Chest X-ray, PA view. Patient: 40 years old, sex M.
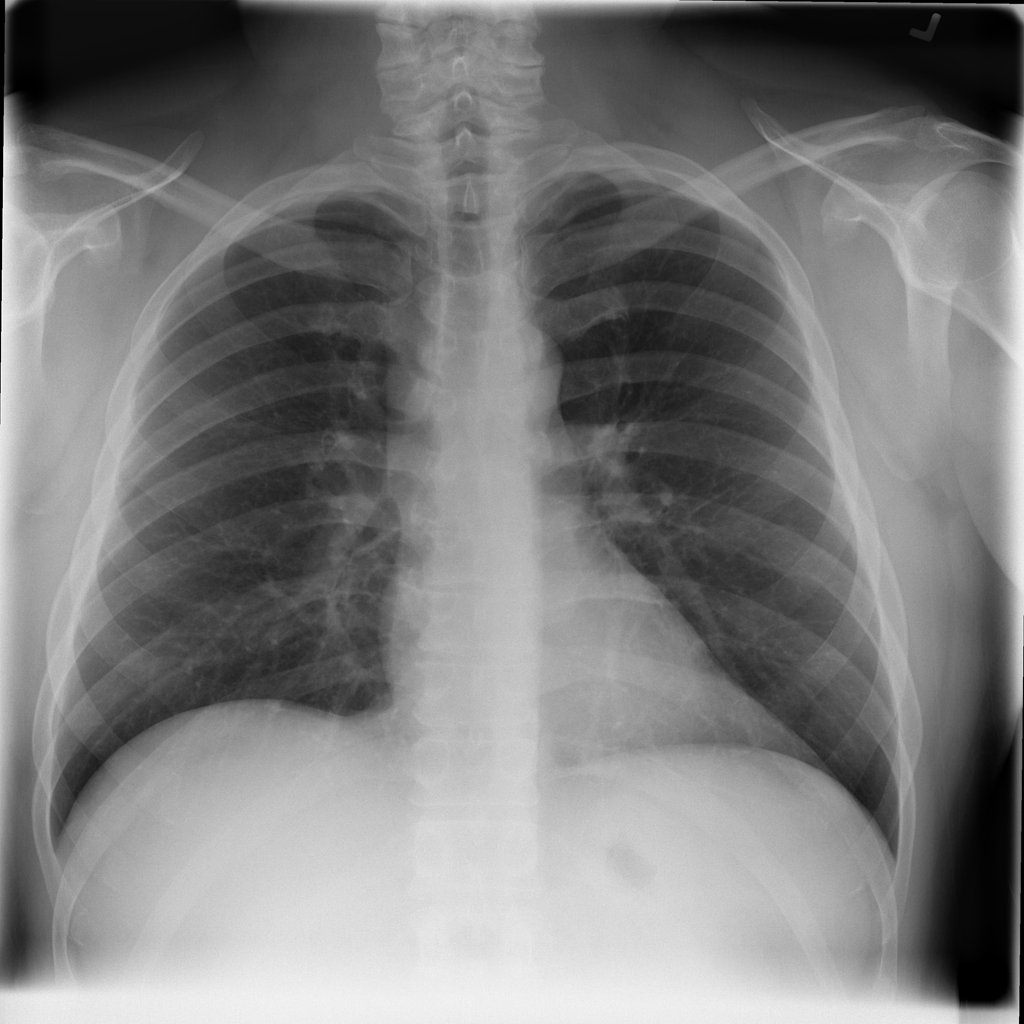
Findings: No Finding